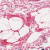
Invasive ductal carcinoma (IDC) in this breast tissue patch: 0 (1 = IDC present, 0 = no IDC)